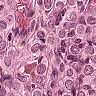
Metastatic tissue present: yes